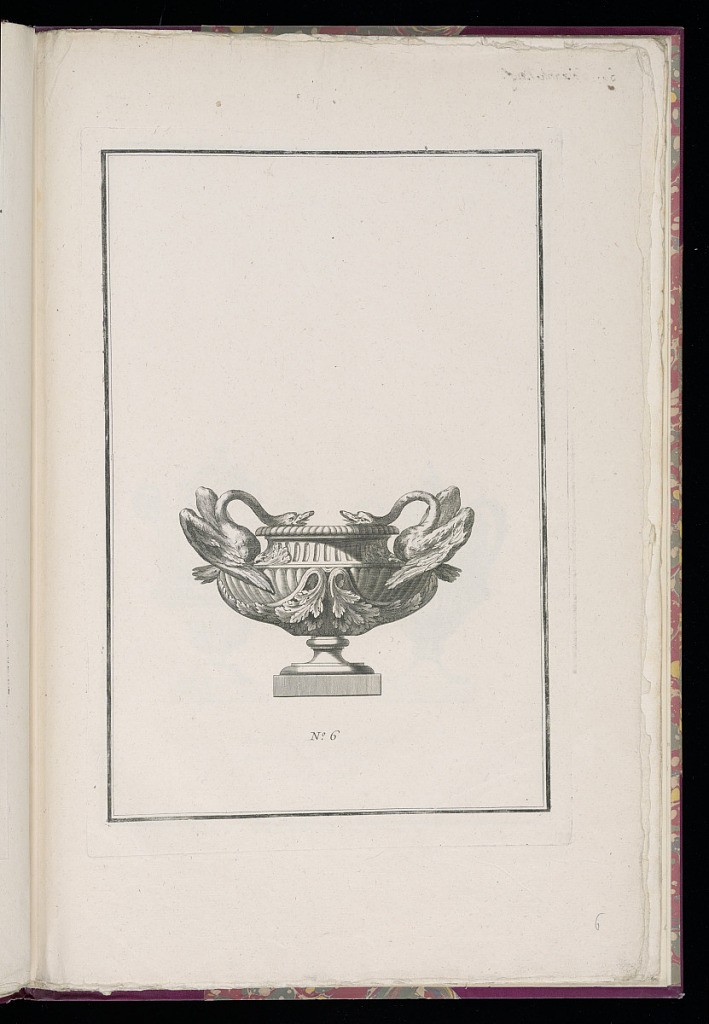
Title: Ornamental Vase Design
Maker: St. G..., active 18th century
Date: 1772-1777
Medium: Engraving on paper
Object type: Print
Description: Low, bowl shaped vase with swan handles. The vase has fluting at the base and acanthus leaf swags. The foot of the vase is tapered and low, and the vase is elevated on a short socle. The plate is numbered.